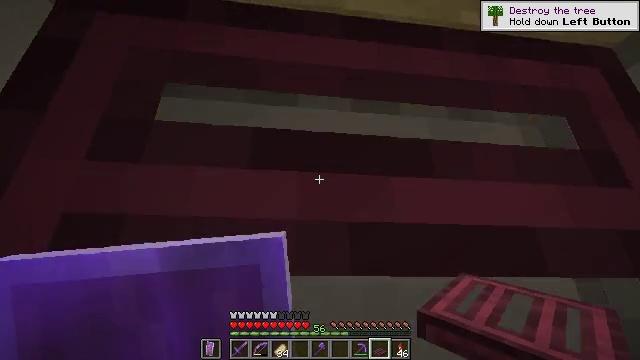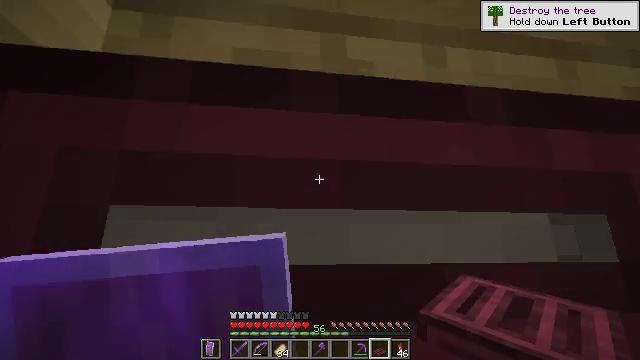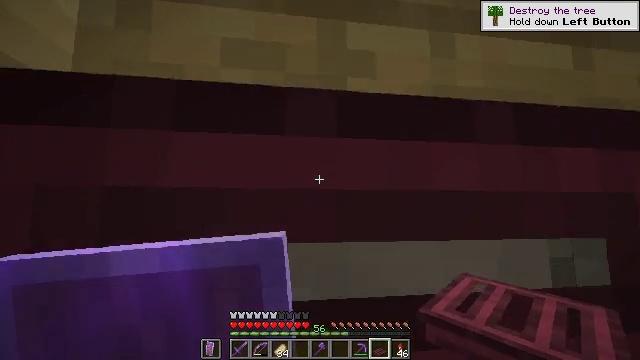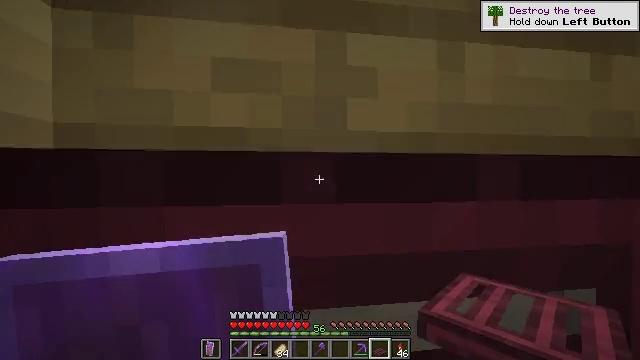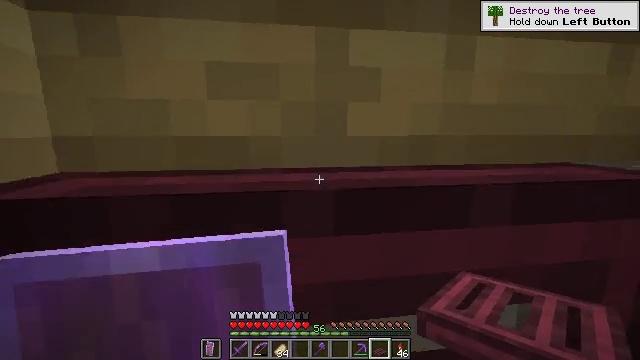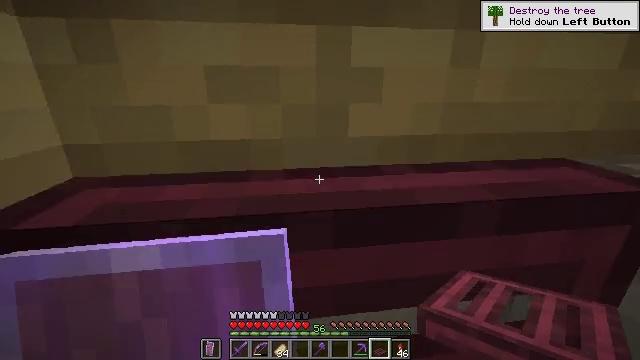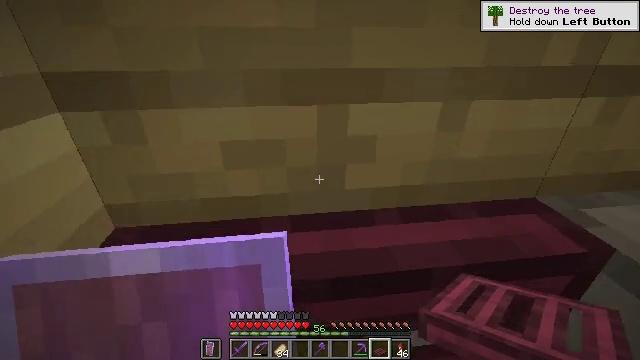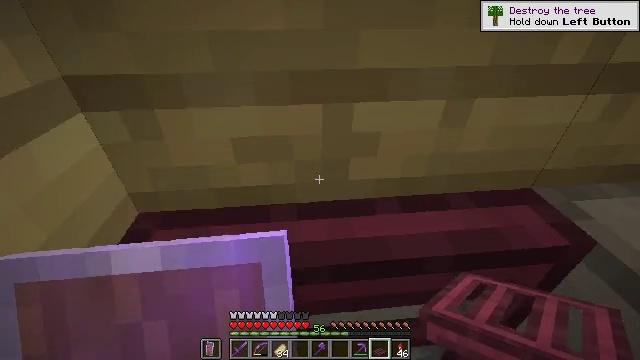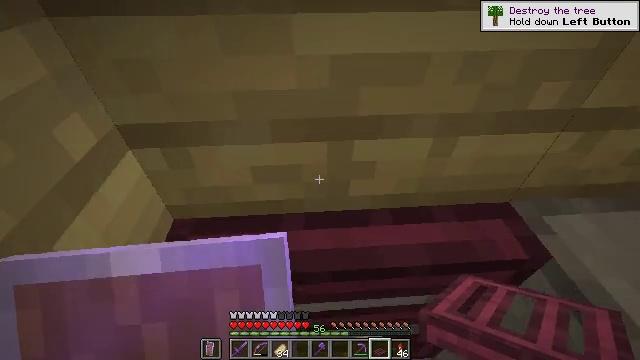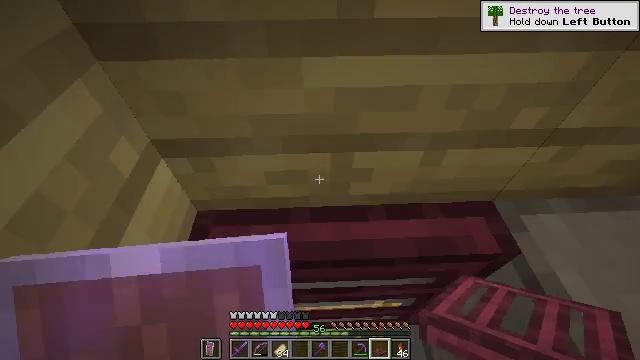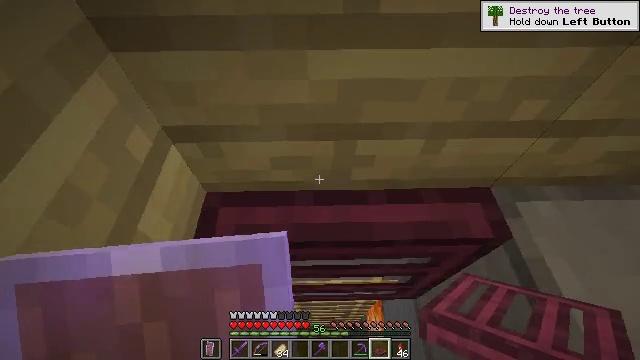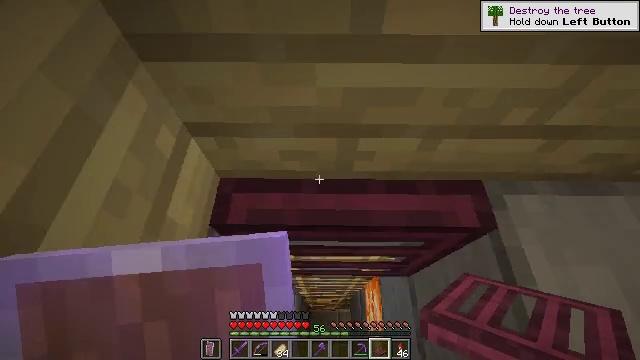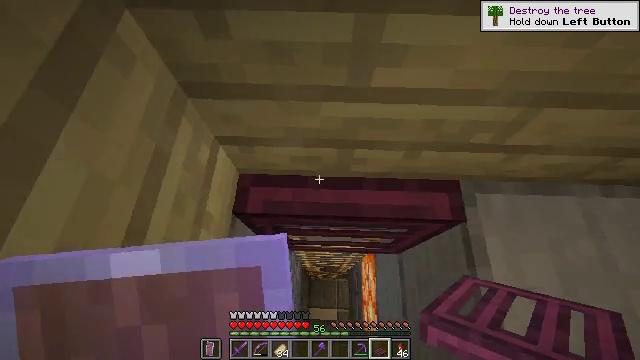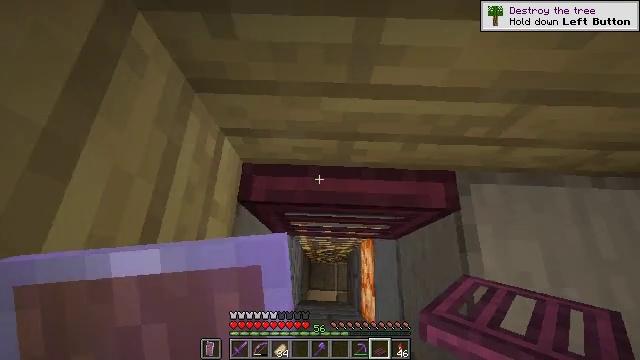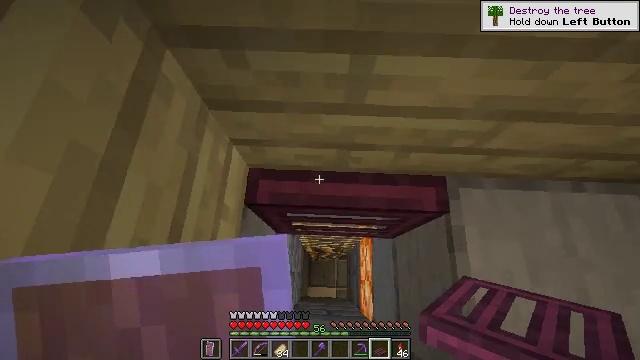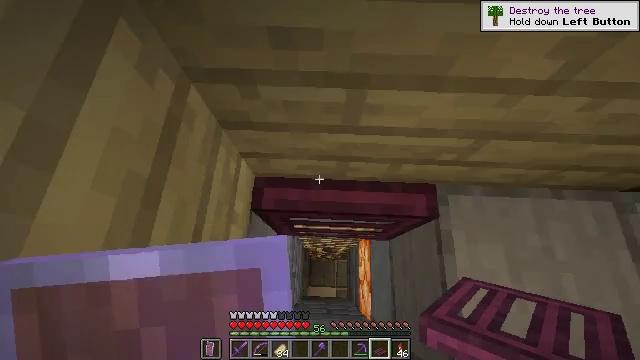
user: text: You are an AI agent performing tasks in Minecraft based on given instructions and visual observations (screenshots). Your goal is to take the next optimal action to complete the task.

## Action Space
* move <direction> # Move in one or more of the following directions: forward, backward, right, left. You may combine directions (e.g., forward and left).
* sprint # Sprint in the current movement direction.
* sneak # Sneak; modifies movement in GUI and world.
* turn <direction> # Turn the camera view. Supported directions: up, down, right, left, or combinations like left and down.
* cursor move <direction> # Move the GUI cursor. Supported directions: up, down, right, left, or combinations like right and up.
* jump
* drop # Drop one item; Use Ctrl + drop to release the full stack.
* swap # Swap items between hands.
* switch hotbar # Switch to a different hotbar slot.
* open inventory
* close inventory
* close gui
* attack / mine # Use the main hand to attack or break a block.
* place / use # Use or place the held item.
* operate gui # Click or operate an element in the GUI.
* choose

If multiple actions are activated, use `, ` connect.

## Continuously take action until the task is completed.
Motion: motion action
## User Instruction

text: Remove the ladder from its position.
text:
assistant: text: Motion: move forward, turn down
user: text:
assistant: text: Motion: move forward, turn down
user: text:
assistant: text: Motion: move forward, turn down
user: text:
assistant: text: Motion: move forward, turn down
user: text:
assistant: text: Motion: move forward, turn down
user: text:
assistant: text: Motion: move forward, turn down
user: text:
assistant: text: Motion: move forward, turn left and down
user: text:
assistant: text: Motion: move forward, turn left and down
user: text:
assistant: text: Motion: move forward, turn left and down
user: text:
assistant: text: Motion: move forward, turn left and down
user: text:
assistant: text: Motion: move forward, turn left and down
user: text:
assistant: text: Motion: move forward, turn left and down
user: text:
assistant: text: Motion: move forward, turn down
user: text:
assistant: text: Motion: move forward
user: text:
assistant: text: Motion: move forward
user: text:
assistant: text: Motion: move forward
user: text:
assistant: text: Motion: move forward
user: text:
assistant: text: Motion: move forward
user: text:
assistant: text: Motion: move forward
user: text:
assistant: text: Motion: move forward
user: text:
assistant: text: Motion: no_op
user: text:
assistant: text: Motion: no_op
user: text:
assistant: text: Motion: no_op
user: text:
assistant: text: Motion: no_op
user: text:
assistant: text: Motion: no_op
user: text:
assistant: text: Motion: no_op
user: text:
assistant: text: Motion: no_op
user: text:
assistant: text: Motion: turn right and down
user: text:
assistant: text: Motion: turn right and down
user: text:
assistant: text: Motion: turn down